Question: I have added "Monthbase" to my Time table. Now I want to add it to the Fact table.
Using a left join:
'''
SELECT t1.[Posting_Date]
,t1.[Quantity]
,t1.[EmployeeID] --added afterwards
,t2.[Monthbase]
FROM [Fact table] t1 LEFT JOIN [Time table] t2
ON t1.[Posting_Date] = t2.[Posting_Date]
'''

But I only want to see the value (8) one time per day, when applicable.
The Time table has already been created with all requirements regarding holidays etc.
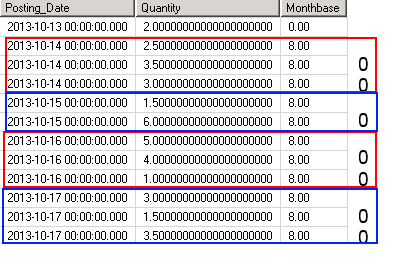
Answer: Something like this:
'''
;WITH CTE AS
(
SELECT [EmployeeID],
[Posting_Date]
,[Quantity]
,ROW_NUMBER() OVER (PARTITION BY [EmployeeID], [Posting_Date] ORDER BY [Quantity]) RN
FROM [Fact table]
)
SELECT t1.[Posting_Date]
,t1.[EmployeeID]
,t1.[Quantity]
,CASE WHEN t1.RN = 1 THEN t2.[Monthbase] ELSE 0 END [Monthbase]
FROM CTE t1
LEFT JOIN [Time table] t2
ON t1.[Posting_Date] = t2.[Posting_Date]
'''